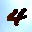
Label: 4